Brain MRI, t1w sequence, axial 2D slice.
Patient: age 42, sex M, weight 78 kg, height 1.78 m
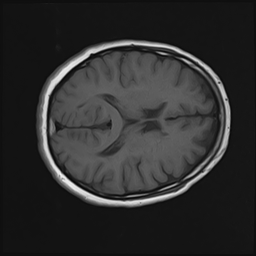